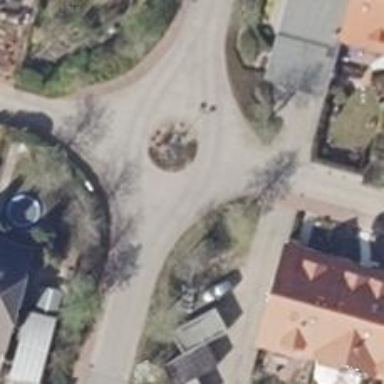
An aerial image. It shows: Paved residential road.